Question: I was able to remove 'via asdfklsdj@ksjl.com' etc from next to my email address that would appear to receiver of message from my email.
But if i expand i still see mailed by mandrill app. Is there a way to have to removed...

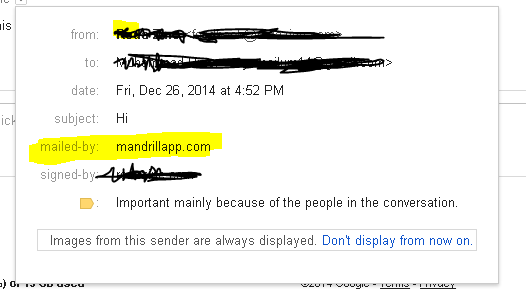
Answer: The Return-Path address for your emails is where things like bounces and other delivery events are sent. It's also known as the "envelope-from" or MAIL FROM address. (For Gmail users, the 'mailed-by' header typically is generated from this address). You can customize the Return-Path domain used for your emails to change what's shown in Gmail. Instructions for this can be found in the <URL>.